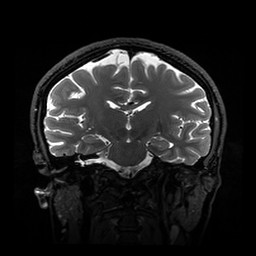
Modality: T2w
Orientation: coronal